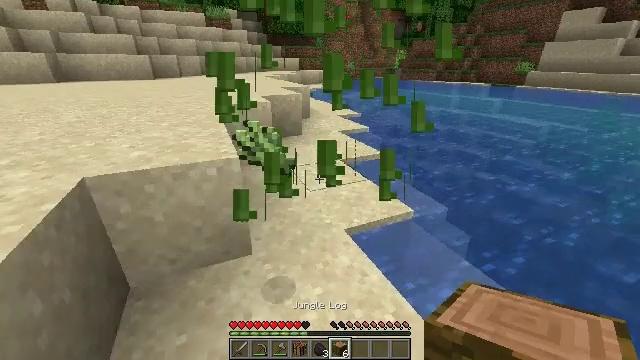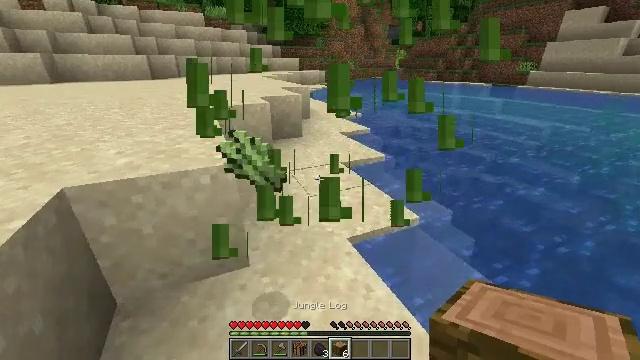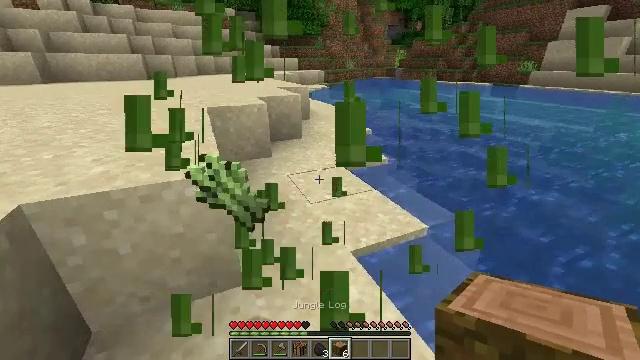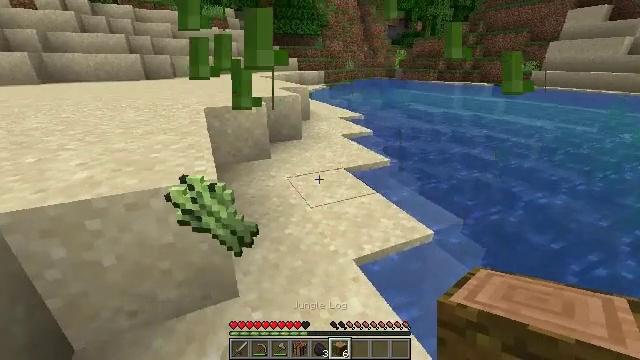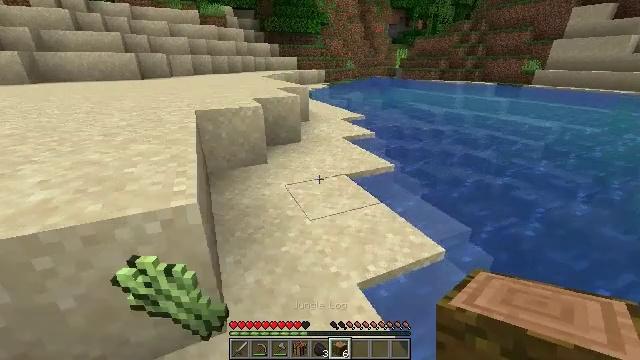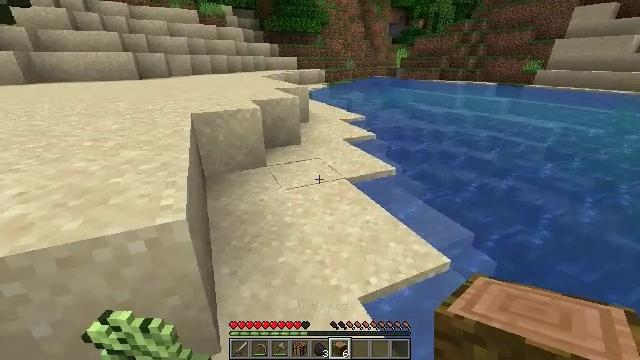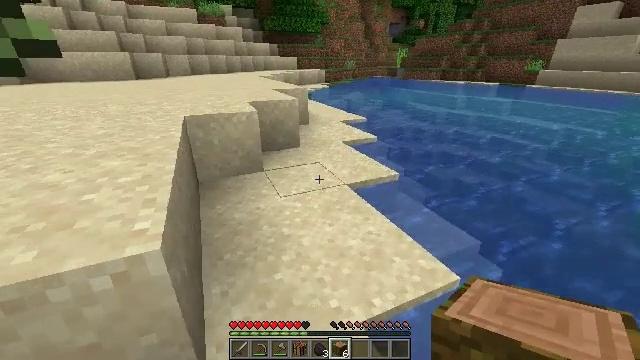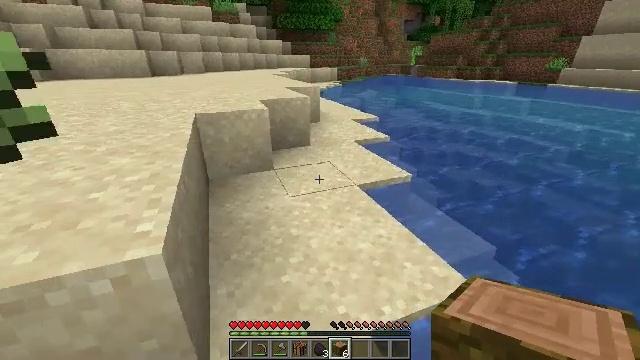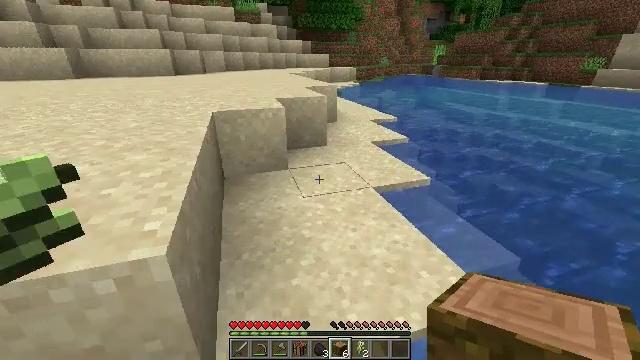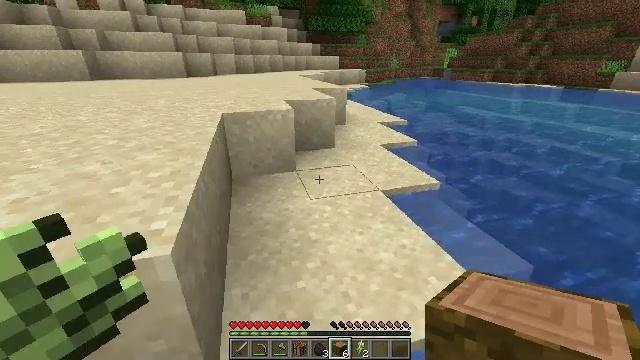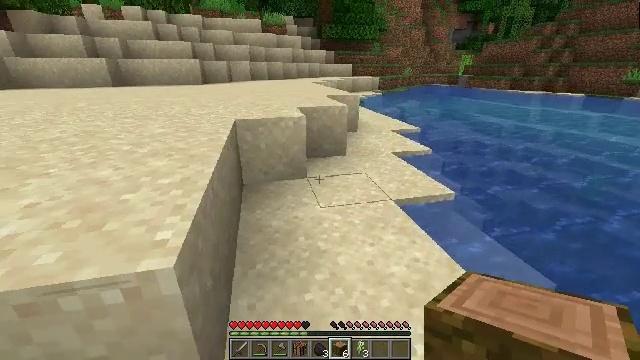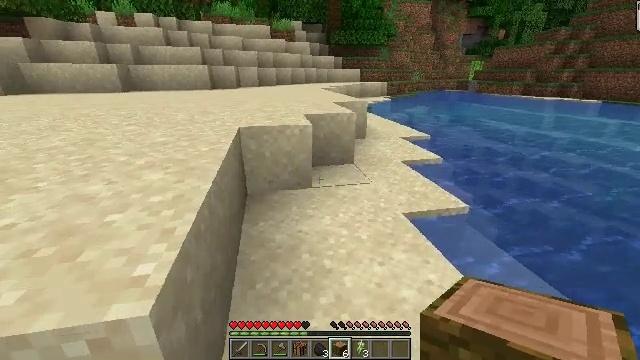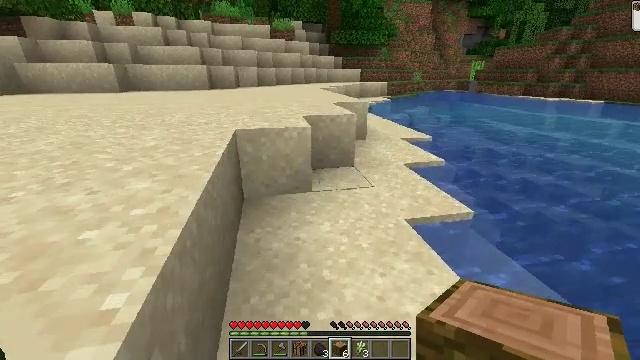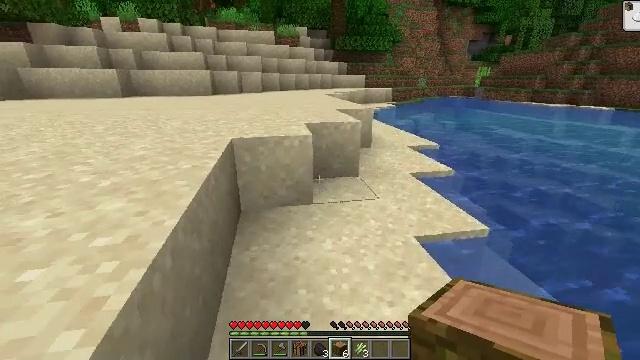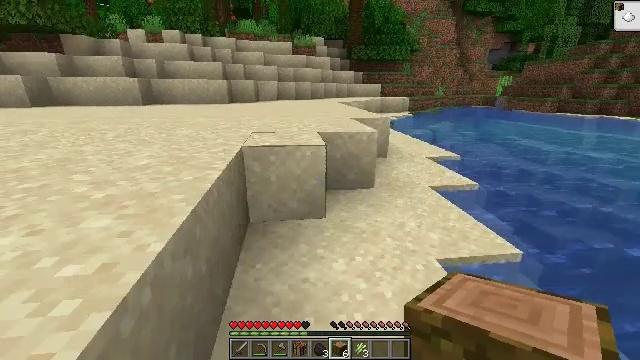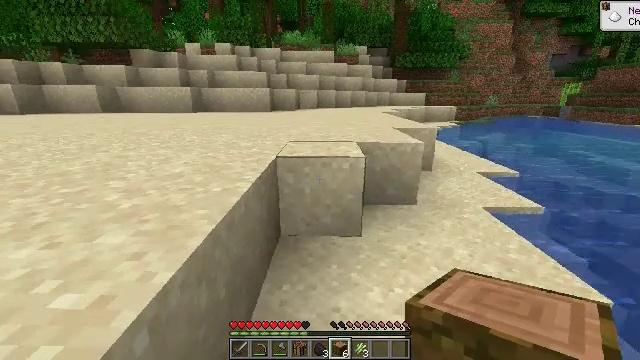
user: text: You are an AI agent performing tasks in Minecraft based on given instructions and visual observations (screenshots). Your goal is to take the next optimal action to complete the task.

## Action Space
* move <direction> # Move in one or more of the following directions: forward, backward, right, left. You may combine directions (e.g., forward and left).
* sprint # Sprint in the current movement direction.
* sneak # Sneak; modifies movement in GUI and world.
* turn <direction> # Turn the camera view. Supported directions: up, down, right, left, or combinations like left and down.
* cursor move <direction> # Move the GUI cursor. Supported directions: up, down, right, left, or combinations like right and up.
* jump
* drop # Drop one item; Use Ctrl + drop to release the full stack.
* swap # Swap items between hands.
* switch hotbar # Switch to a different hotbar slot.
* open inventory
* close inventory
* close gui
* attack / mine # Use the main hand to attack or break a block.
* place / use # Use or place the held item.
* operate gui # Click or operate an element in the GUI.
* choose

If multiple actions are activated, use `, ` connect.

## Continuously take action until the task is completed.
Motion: motion action
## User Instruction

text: Collect sugar cane near water sources.
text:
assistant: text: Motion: move forward
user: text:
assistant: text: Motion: move forward
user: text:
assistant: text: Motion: move forward
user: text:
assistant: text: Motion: move forward
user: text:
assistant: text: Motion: move forward
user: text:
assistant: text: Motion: no_op
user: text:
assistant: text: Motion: turn left
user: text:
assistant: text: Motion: turn left
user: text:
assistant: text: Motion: turn left
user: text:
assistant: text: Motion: move forward, turn left and up
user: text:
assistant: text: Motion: move forward, turn left and up
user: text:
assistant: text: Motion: move forward
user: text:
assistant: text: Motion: move forward, turn up
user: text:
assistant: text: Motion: move forward, turn left and up
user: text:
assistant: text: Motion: move forward, sprint, turn left and up
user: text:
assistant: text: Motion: move forward, sprint, turn left and up
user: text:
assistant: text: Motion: move forward, sprint, turn left
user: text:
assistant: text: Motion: move forward, sprint
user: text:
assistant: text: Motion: move forward, sprint, jump
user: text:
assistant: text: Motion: move forward, sprint, jump
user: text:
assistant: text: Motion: move forward, sprint, turn right and up, jump
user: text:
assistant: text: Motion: move forward, sprint, turn right, jump
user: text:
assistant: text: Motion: move forward, sprint, turn right, jump
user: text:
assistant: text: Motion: move forward, sprint, turn right, jump
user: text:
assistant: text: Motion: move forward, sprint, turn right, jump
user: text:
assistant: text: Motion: move forward, sprint, jump
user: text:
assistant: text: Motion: move forward, sprint, jump
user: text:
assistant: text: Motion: move forward, sprint, jump
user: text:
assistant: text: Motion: move forward, sprint, jump
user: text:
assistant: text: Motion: move forward, sprint, jump